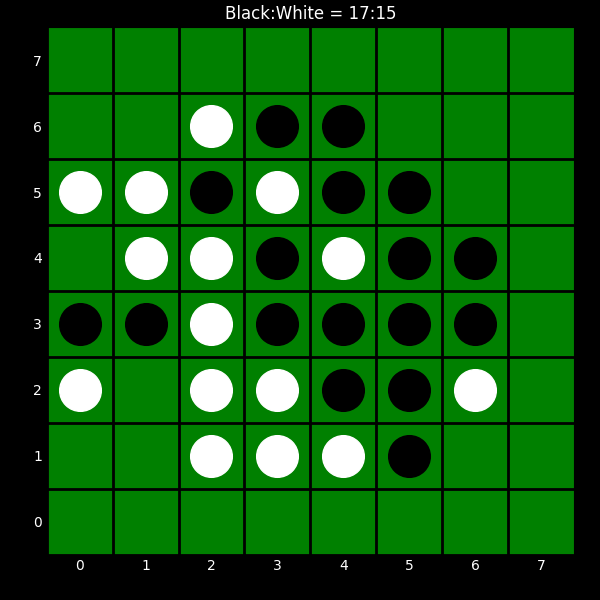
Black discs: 17
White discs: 15